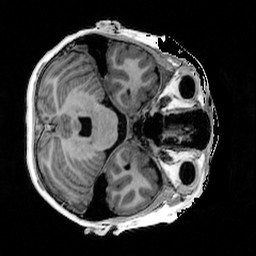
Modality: T1w
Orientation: axial
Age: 11
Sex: male
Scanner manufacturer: siemens
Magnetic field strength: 3 T
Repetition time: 4 s
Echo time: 0.00289 s